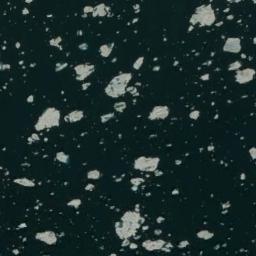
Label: sea_ice